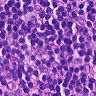
Metastatic tissue present: no